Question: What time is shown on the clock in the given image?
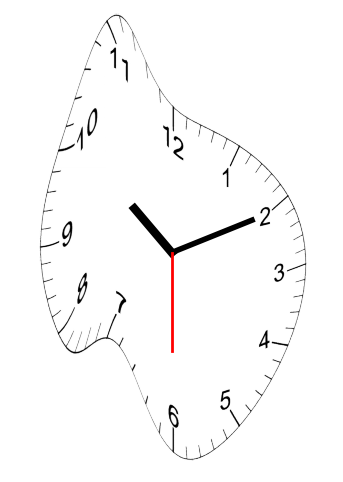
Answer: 10:10:30